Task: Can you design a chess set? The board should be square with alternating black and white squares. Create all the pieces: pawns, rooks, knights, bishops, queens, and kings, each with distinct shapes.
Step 419:
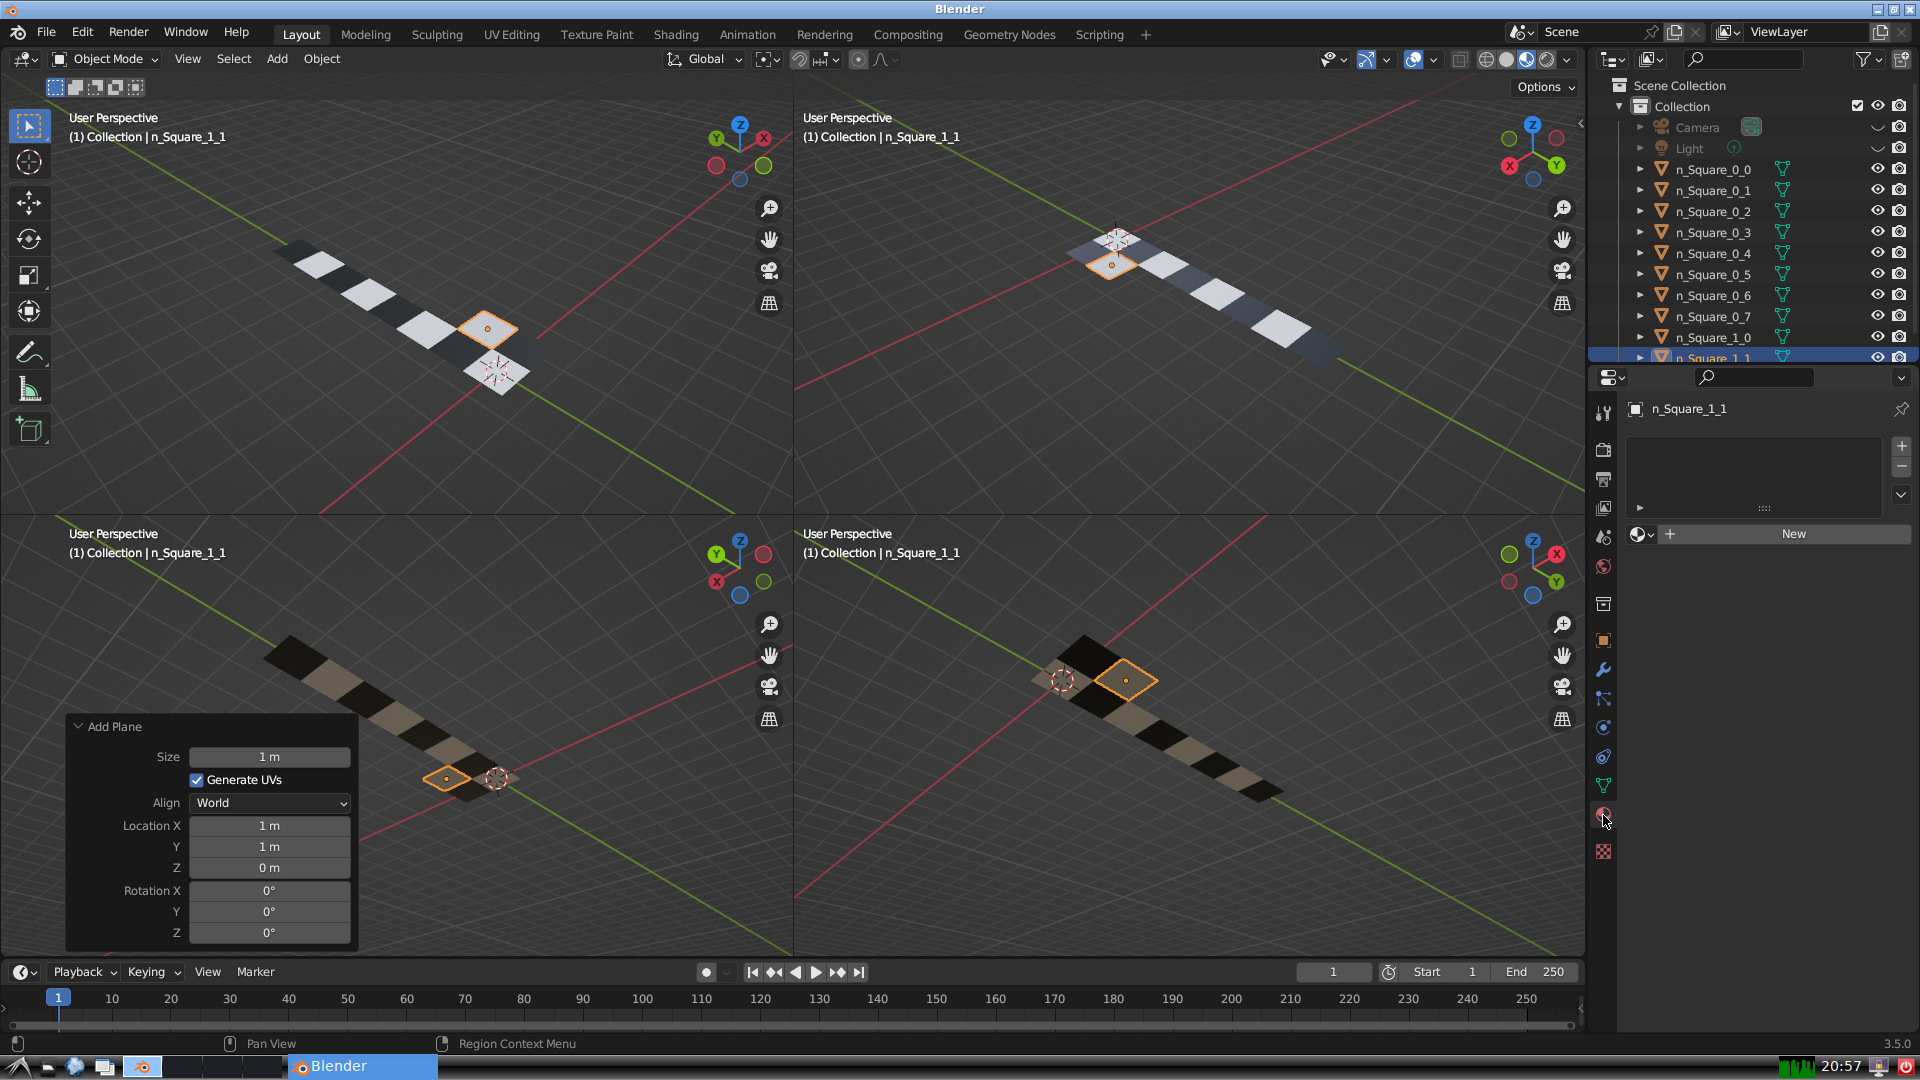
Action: {"mouse_move": [1636, 534]}